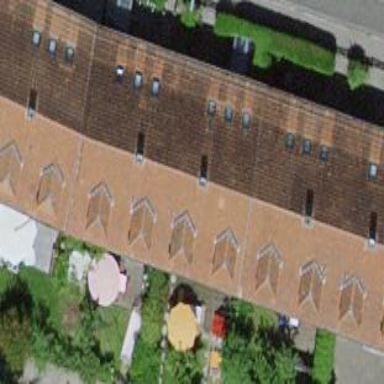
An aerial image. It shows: Residential building with gabled roof made of maroon roof tiles. The roof is oriented across the building.